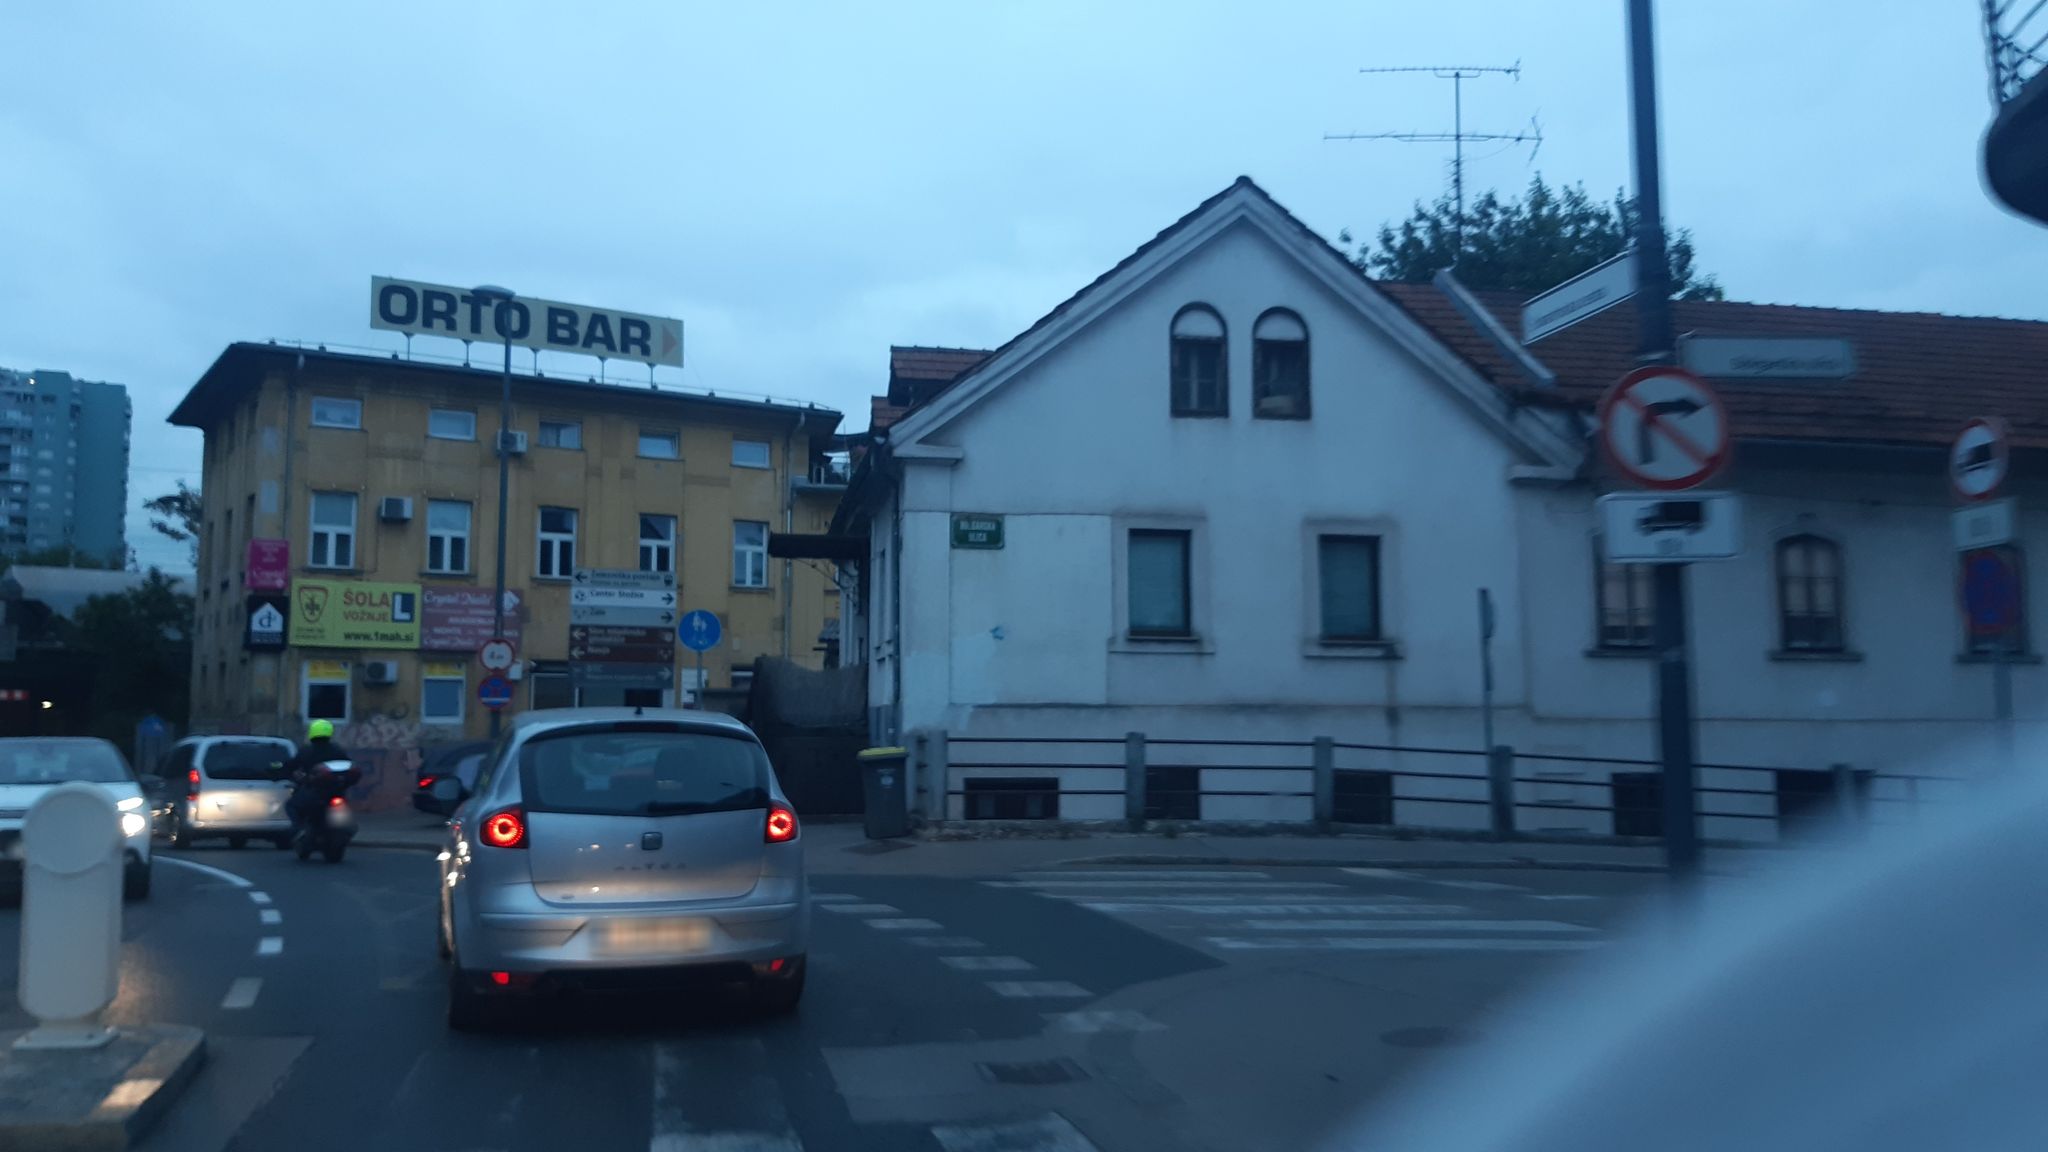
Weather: snowy
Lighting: dusk/dawn
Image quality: slightly poor
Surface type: driving surface
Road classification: path
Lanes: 2
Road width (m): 1.5
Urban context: urban centre
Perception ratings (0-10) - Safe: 1.49, Lively: 7.77, Beautiful: 5.39, Boring: 3.56, Depressing: 0.88, Wealthy: 6.1